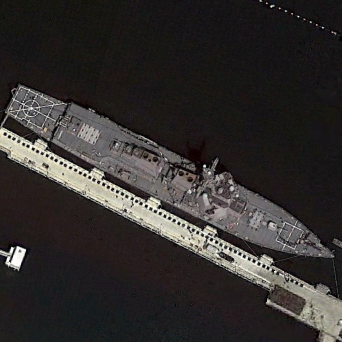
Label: destroyer